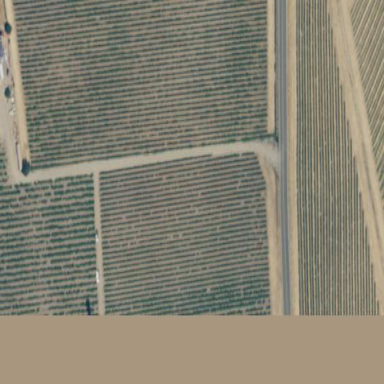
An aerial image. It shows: Vineyard growing grapes.